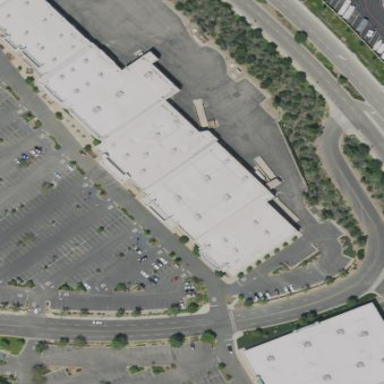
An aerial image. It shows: Building.